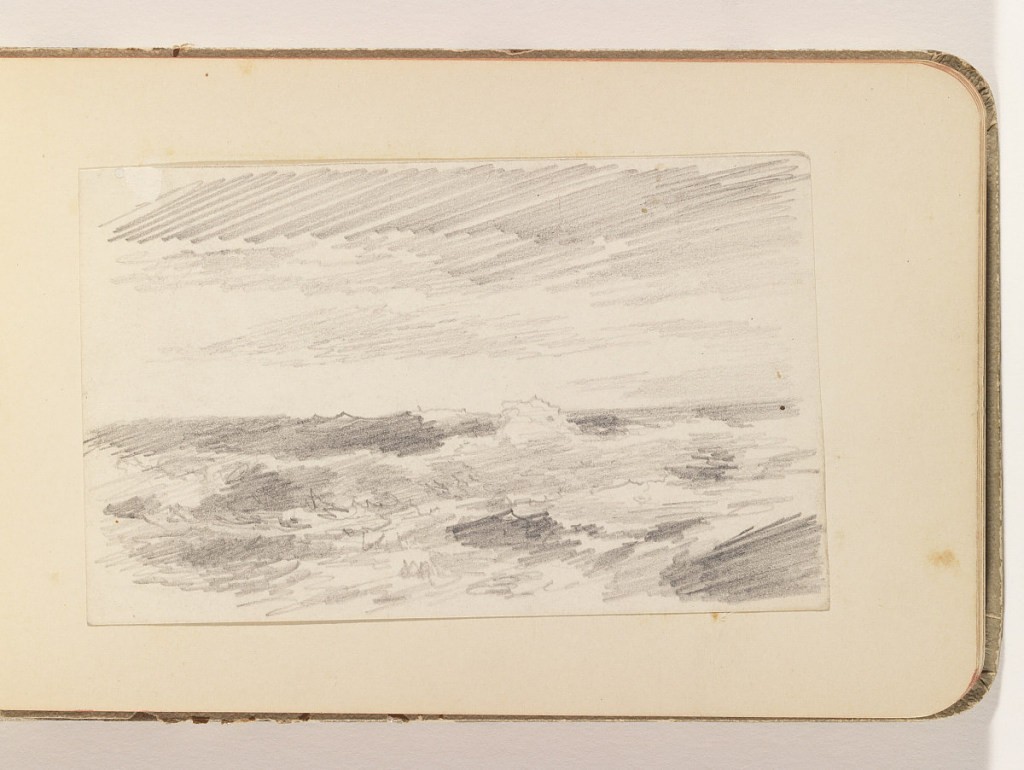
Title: Scene of Ocean Chop
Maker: William Trost Richards, American, 1833–1905
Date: ca. 1900
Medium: Graphite on white wove paper, lined
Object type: Album page
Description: Quick sketch in hatched strokes of ocean waves beneath cloud-filled sky.